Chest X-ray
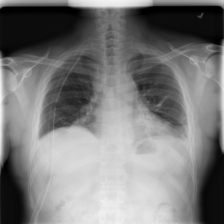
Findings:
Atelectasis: negative
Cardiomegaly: negative
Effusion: negative
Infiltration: negative
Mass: negative
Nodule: negative
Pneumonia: negative
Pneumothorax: negative
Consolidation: negative
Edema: negative
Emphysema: negative
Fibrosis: negative
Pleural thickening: negative
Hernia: negative